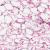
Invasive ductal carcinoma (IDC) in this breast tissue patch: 0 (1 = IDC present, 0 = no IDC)